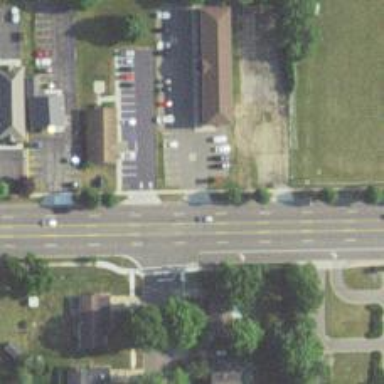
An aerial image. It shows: Unmarked road crossing.